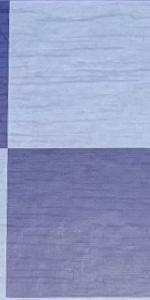
Label: Empty